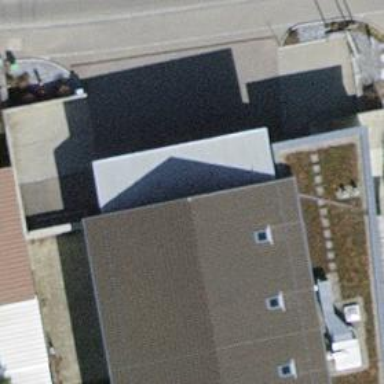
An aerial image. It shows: Fire station.